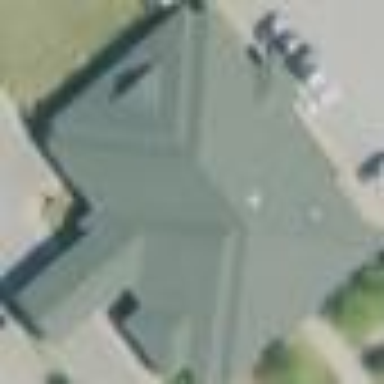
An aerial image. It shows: Clinic building providing healthcare services.